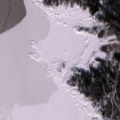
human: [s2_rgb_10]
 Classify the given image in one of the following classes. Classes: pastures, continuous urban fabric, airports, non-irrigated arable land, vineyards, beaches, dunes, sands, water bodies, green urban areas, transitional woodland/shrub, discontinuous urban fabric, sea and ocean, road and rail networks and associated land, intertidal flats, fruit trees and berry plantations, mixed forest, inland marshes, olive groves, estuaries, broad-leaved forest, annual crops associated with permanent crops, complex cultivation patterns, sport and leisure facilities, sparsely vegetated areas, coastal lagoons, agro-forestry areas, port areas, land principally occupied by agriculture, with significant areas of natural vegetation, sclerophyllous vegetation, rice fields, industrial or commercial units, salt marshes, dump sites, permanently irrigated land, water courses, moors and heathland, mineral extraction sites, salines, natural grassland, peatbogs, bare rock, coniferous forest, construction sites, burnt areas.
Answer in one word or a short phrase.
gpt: land principally occupied by agriculture, with significant areas of natural vegetation, broad-leaved forest, mixed forest, sea and ocean